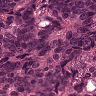
Metastatic tissue present: yes